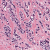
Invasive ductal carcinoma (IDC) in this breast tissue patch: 1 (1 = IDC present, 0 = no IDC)